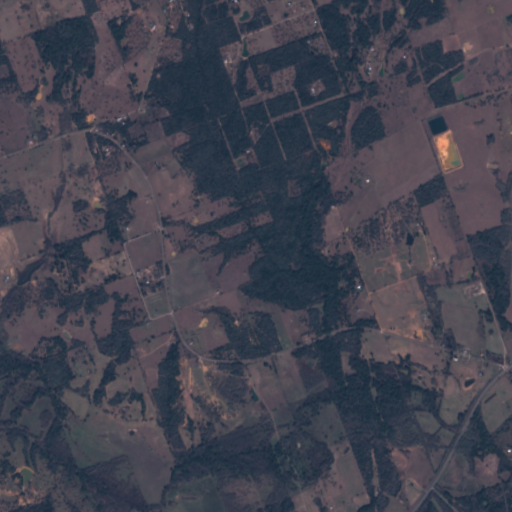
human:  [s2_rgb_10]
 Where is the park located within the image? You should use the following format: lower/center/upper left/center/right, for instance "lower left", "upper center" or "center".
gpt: The park is located in the lower center of the image.
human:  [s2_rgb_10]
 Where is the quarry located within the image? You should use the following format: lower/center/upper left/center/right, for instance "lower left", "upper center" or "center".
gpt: There is no quarry in the image.